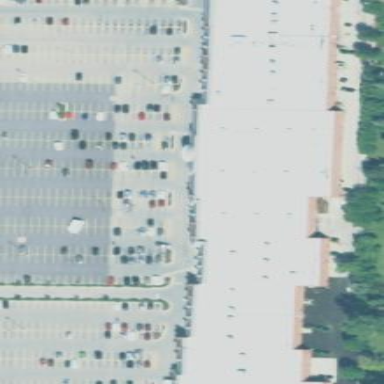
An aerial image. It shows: Part of the building is designated for retail.